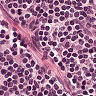
Metastatic tissue present: no